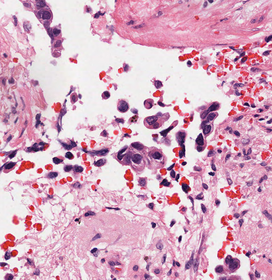
Tumor epithelial tissue: yes
Tumor-associated stroma tissue: yes
Normal tissue: no